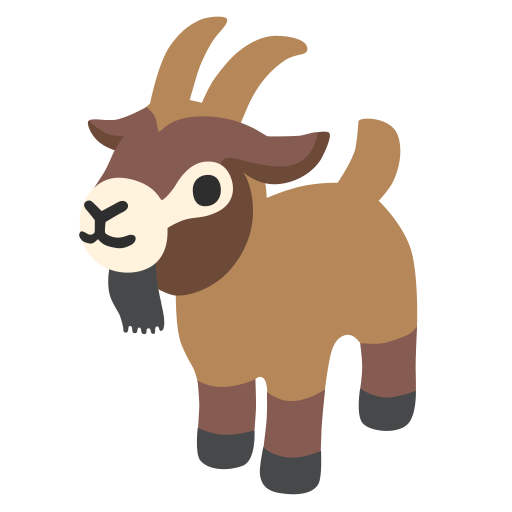
Emoji: 🐐